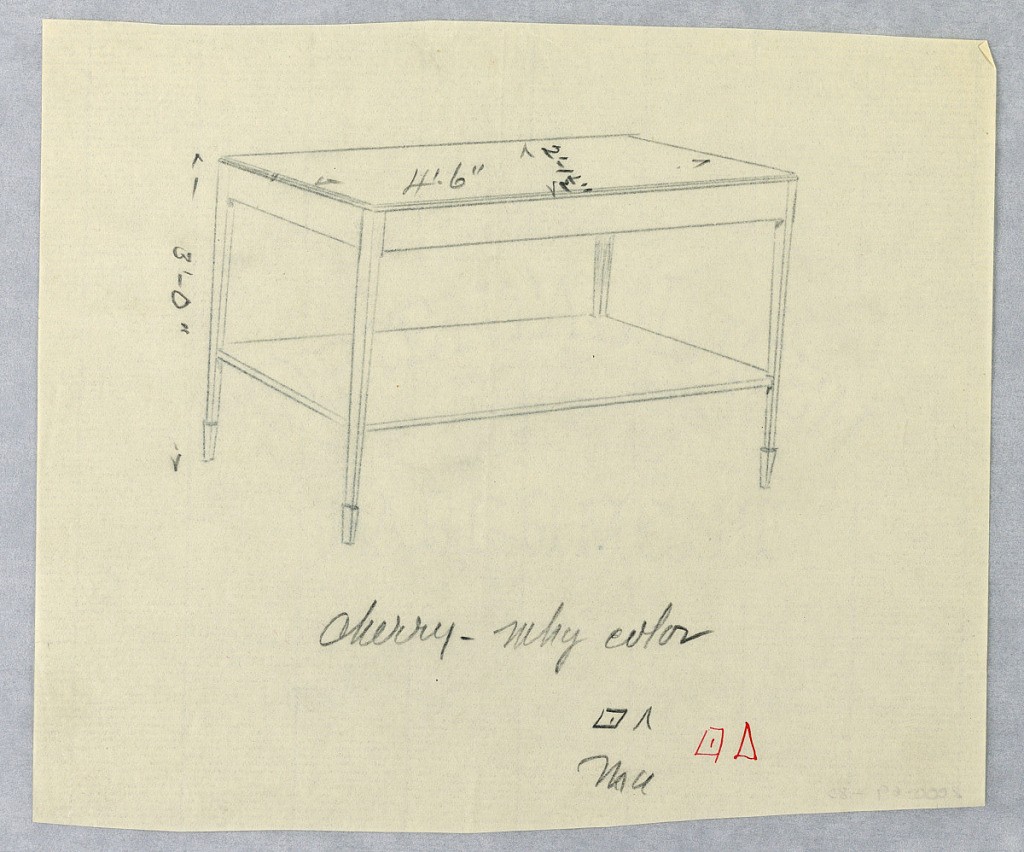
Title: Design for Plain Serving Table with Lower Shelf
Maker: A.N. Davenport Co.
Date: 1900–05
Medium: Graphite on thin cream paper
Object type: Drawing
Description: Plain rectangular top raised on 4 straight tapering feet; conforming lower shelf attaches just above floor level.